Chest X-ray:
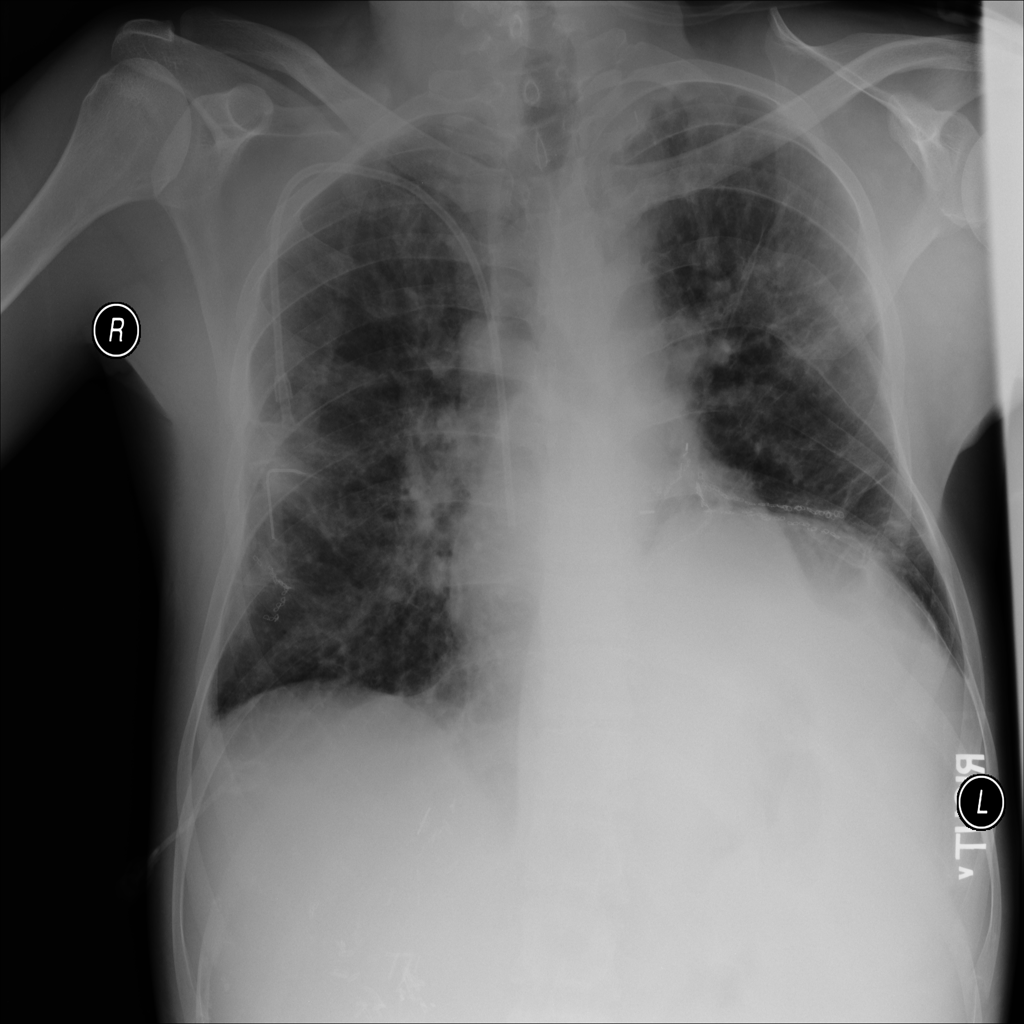
Findings: Consolidation, Fibrosis, Effusion
No abnormal finding: no